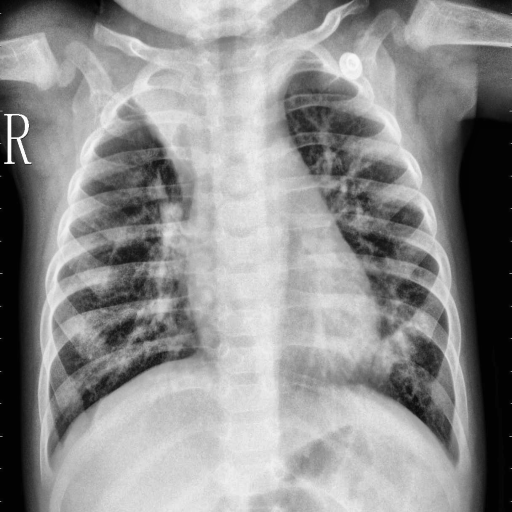
Finding: PNEUMONIA